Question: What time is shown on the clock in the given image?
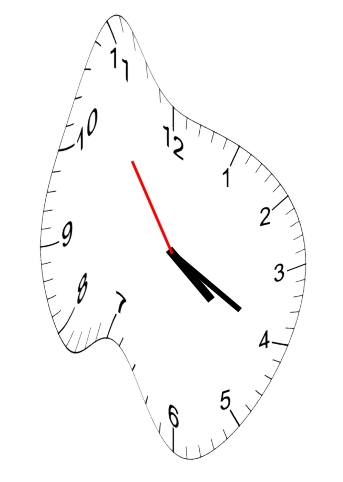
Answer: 04:19:54